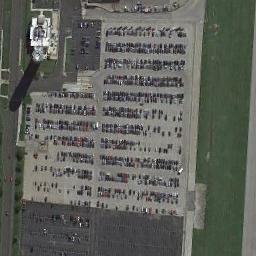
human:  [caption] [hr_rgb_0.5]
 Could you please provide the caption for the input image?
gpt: The parking lot has lots of cars arranged neatly in lines and a lawn is next to the parking lot .

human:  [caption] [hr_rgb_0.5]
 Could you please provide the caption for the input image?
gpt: The parking lot is full of cars next to the grass .

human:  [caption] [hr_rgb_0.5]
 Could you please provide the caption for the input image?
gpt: There are many different colored cars in the parking lot .

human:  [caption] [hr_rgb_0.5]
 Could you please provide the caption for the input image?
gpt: There are many yellow signs in the parking lot .

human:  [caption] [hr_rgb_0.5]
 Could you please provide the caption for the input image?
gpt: There are hundreds of cars on the parking lot beside a green lawn .